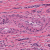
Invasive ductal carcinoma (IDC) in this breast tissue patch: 0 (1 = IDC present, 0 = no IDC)